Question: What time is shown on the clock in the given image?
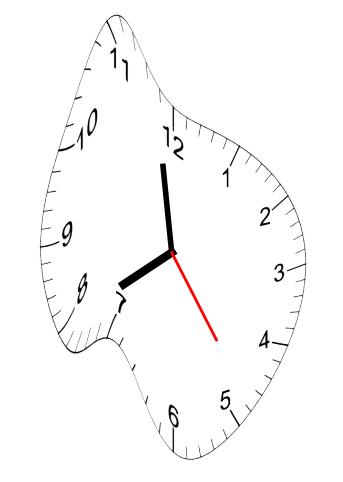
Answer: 07:58:24